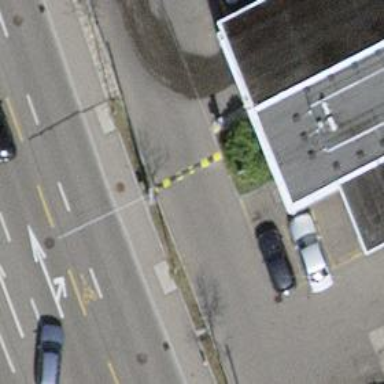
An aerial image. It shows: Bump for traffic calming.